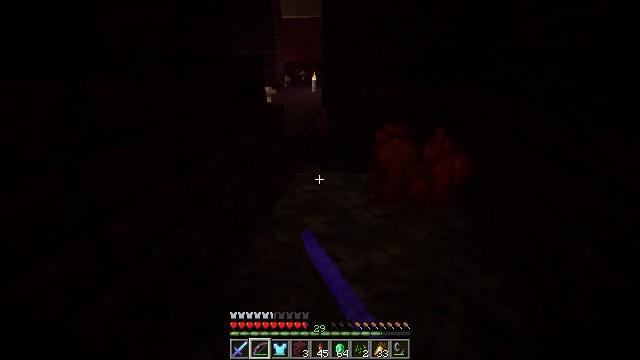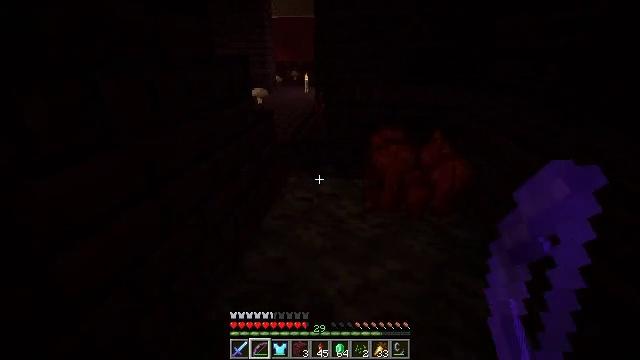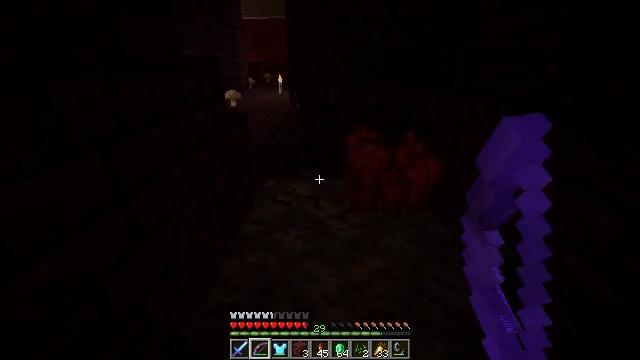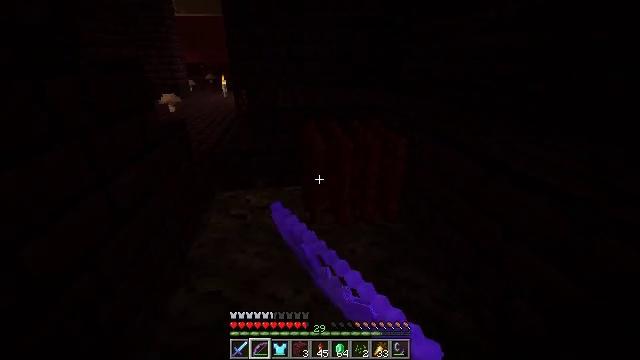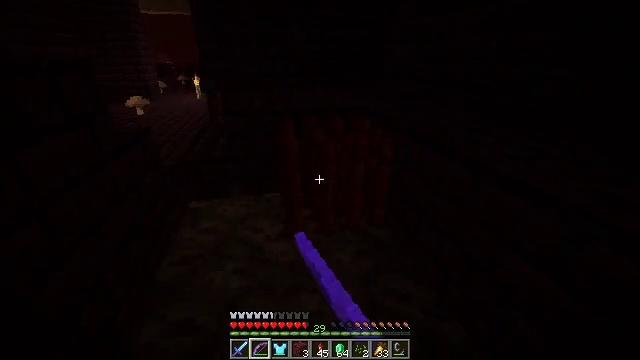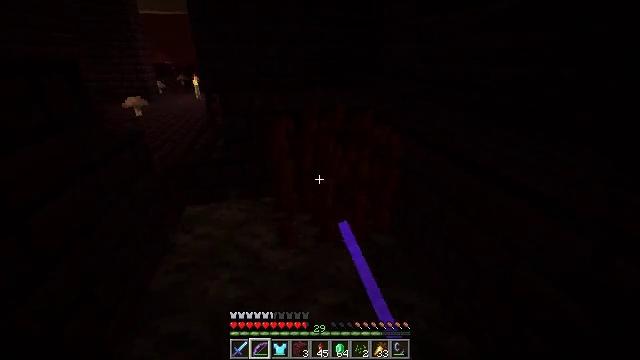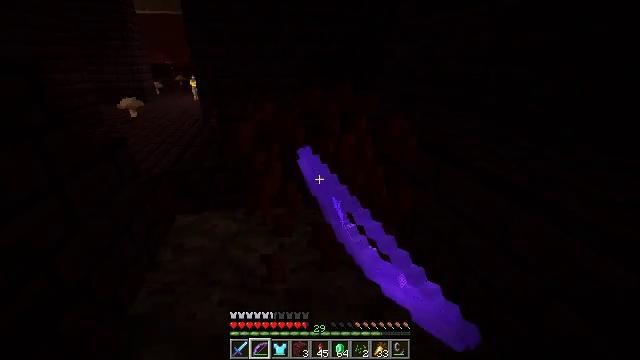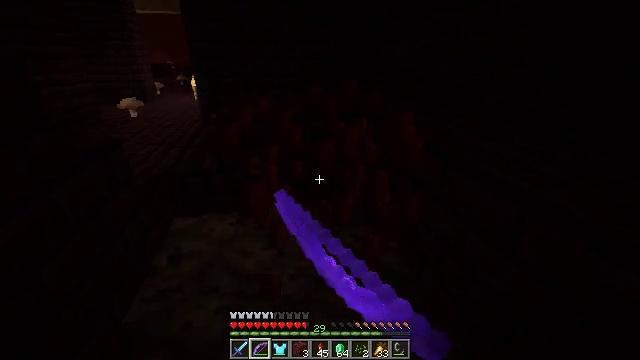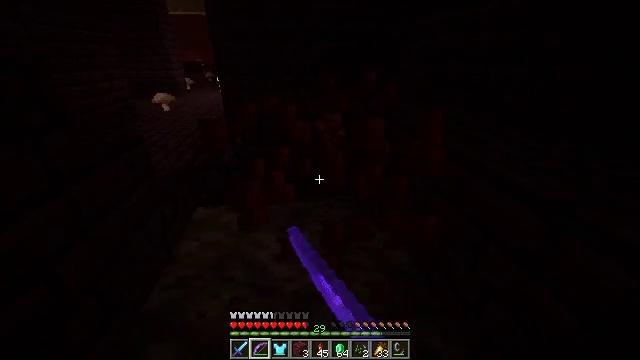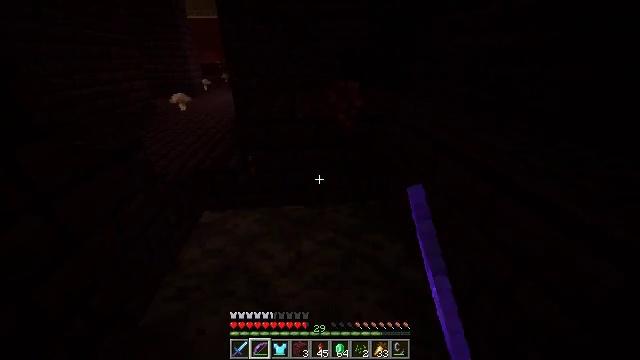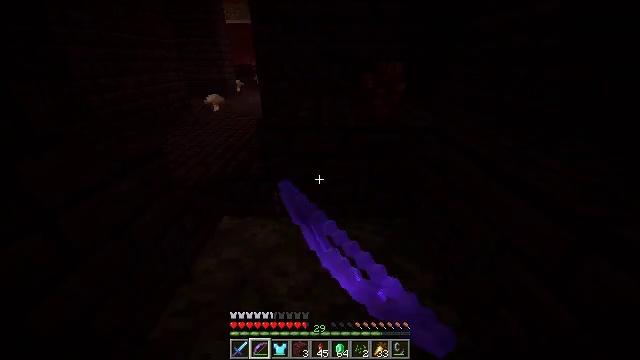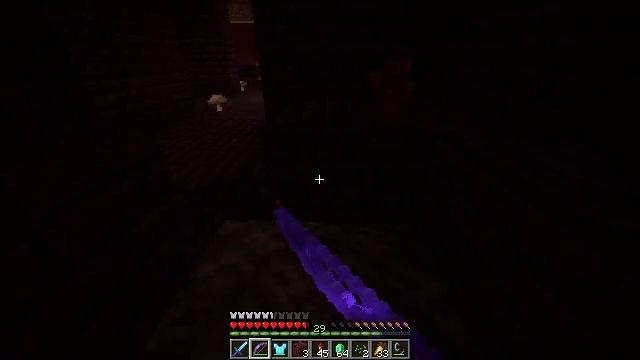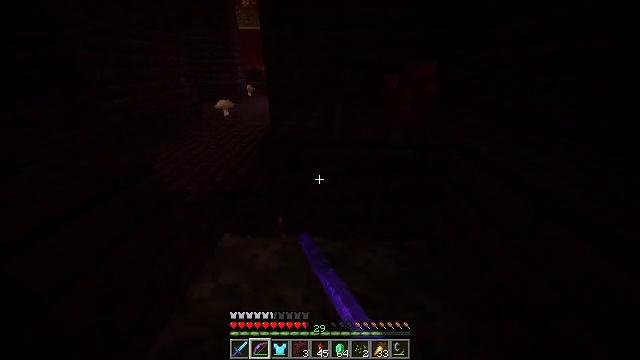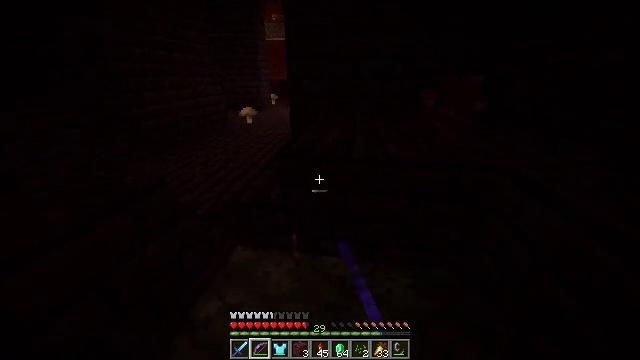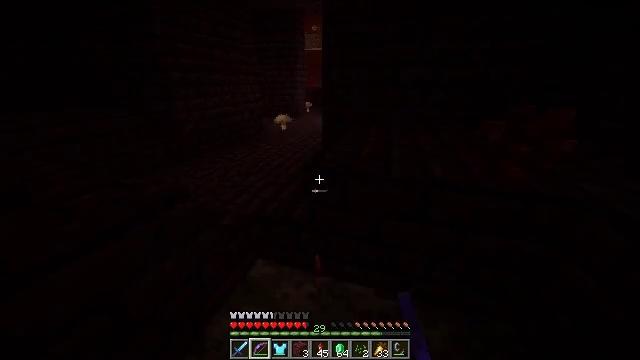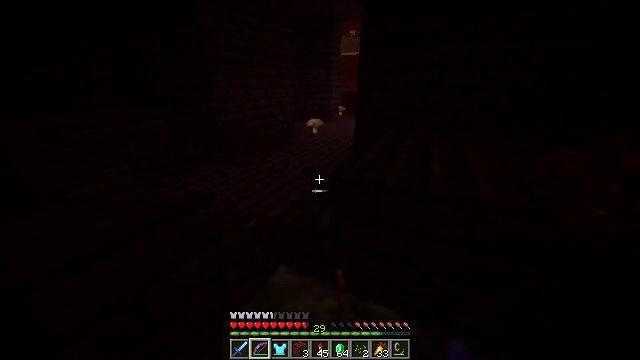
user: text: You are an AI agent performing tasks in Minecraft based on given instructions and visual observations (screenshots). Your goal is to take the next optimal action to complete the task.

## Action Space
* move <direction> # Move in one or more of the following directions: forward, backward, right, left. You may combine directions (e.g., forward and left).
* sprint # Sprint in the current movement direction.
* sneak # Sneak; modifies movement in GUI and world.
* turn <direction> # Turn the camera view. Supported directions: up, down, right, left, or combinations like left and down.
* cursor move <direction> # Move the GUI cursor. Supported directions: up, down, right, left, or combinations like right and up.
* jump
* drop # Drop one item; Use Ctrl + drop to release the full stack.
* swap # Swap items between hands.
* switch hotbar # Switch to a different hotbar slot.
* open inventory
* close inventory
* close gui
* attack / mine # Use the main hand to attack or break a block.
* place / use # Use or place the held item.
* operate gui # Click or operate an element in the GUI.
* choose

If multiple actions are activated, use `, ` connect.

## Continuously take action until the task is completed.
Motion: motion action
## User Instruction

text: Collect nether wart by breaking it.
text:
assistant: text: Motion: move forward, turn right, attack / mine
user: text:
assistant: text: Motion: move forward, turn right, attack / mine
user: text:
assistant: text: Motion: move forward, turn right, attack / mine
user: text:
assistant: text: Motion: move forward, turn right, attack / mine
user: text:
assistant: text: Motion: move forward, attack / mine
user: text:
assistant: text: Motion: move forward, sprint, attack / mine
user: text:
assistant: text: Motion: move forward, sprint, attack / mine
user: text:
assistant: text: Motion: move forward, sprint, turn left and down, attack / mine
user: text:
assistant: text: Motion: move forward, sprint, turn left, attack / mine
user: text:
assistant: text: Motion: move forward, sprint, turn left, attack / mine
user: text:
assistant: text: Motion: move forward, sprint, attack / mine
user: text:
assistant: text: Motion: move forward, sprint, turn left, attack / mine
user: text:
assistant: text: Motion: move forward, sprint, turn left and up
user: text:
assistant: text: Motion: move forward, sprint, turn left and up
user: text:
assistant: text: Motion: move forward, sprint, turn left
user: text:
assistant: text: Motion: move forward, sprint, turn left and up
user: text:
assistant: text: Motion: move forward, sprint, turn left
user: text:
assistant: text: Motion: move forward, sprint, turn left
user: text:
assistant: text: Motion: move forward, sprint, turn left, jump
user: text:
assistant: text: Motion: move forward, sprint, turn left, jump
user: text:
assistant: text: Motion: move forward, sprint, jump
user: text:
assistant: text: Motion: move forward, sprint, jump
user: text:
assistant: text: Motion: move forward and move right, sprint, turn left, jump
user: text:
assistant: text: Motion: move forward and move right, sprint, turn left and down
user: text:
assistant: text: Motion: move forward and move right, sprint, turn left and down
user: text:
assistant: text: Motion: move forward and move right, sprint, turn left
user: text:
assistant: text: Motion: move forward and move right, sprint, turn left
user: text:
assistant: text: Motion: move forward and move right, sprint, turn left
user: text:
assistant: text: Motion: move forward and move right, sprint, turn left
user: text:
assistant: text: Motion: move forward and move right, sprint, turn left